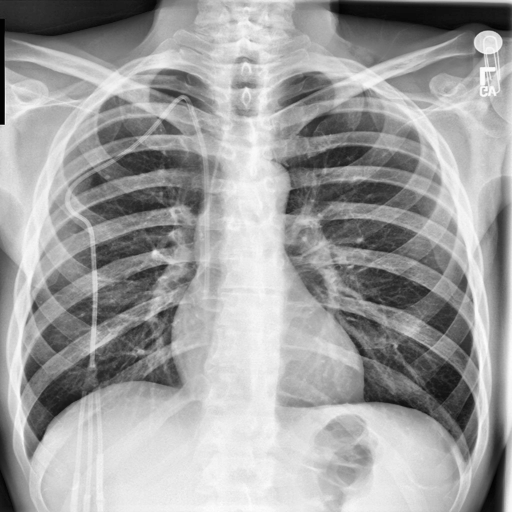
Finding: NORMAL